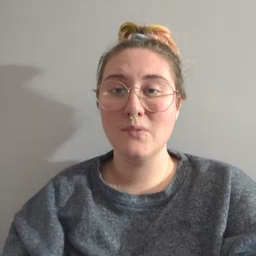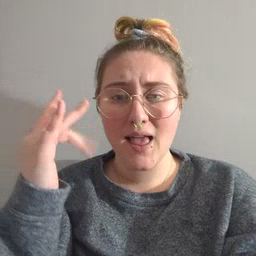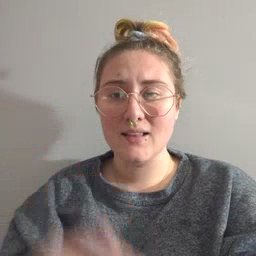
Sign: why